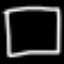
Label: square